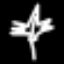
Label: leaf